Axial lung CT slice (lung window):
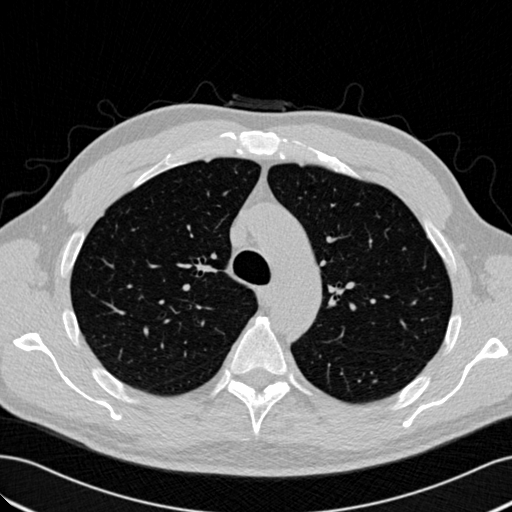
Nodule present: no